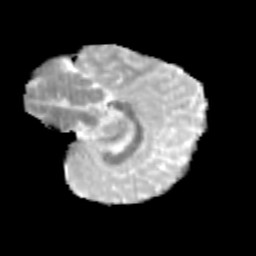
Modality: MD
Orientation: sagittal
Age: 9
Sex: female
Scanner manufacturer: siemens
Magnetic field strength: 3 T
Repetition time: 3.8 s
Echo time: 0.07 s